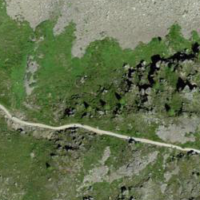
EUNIS habitat code: 31
Species observed at this site:
Kalmia procumbens
Primula hirsuta
Salix herbacea